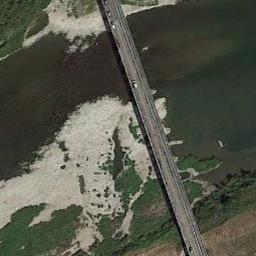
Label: bridge